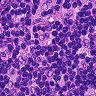
Metastatic tissue present: no